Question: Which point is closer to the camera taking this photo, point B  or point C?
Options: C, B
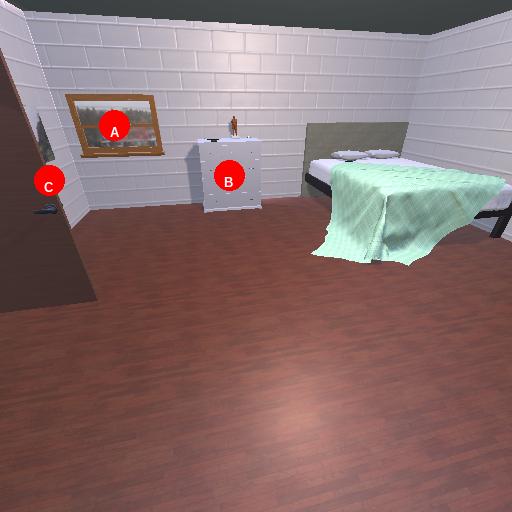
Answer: C